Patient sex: F
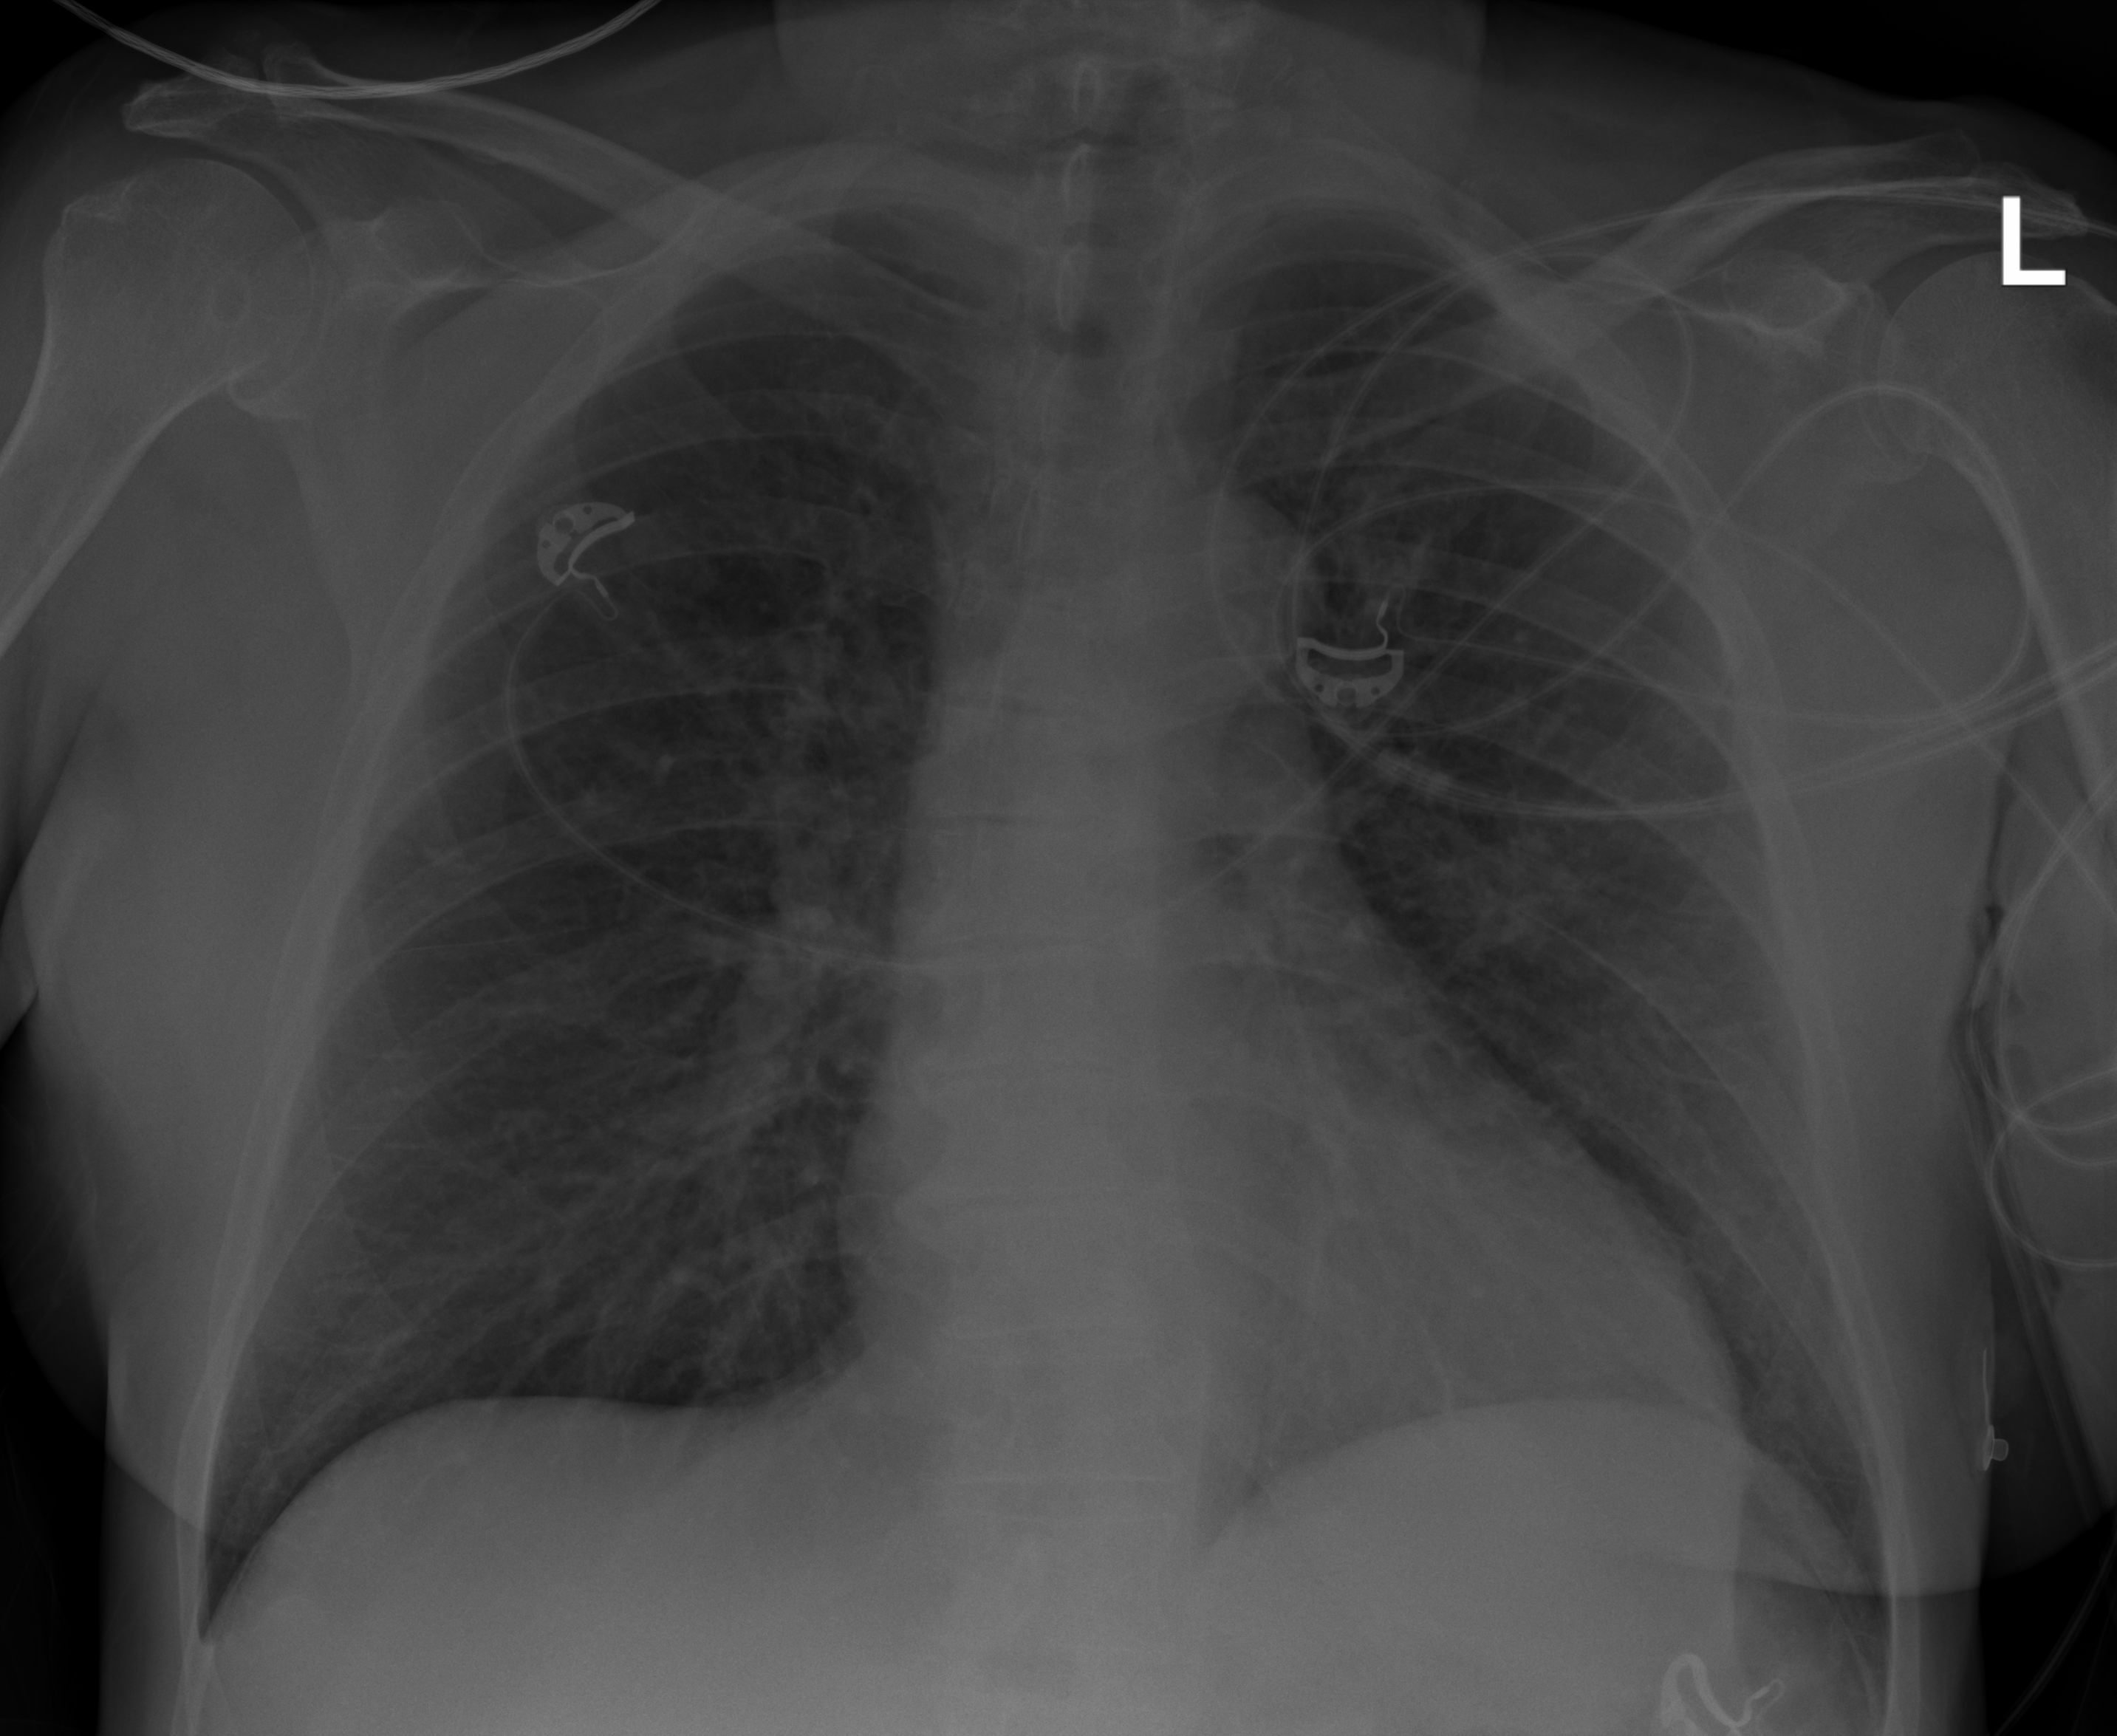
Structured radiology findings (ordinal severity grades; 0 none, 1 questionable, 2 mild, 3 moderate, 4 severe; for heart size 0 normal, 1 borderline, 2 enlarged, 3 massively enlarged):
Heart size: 1
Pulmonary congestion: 2
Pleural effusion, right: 0
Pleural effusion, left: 0
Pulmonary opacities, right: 0
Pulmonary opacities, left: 0
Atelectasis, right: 0
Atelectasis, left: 0